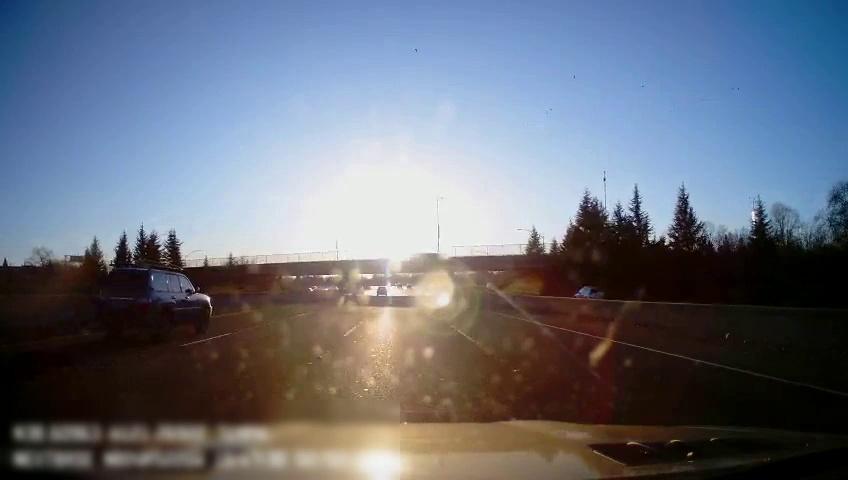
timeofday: Day
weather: Sunny
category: Drivable Space
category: Vehicles | SUV
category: Vehicles | Car
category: Vehicles | SUV
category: Vehicles | SUV
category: Lanes | Alternate Lane
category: Lanes | Alternate Lane
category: Lanes | Current Lane
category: Lanes | Current Lane
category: Lanes | Alternate Lane
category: Traffic | Signs